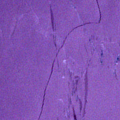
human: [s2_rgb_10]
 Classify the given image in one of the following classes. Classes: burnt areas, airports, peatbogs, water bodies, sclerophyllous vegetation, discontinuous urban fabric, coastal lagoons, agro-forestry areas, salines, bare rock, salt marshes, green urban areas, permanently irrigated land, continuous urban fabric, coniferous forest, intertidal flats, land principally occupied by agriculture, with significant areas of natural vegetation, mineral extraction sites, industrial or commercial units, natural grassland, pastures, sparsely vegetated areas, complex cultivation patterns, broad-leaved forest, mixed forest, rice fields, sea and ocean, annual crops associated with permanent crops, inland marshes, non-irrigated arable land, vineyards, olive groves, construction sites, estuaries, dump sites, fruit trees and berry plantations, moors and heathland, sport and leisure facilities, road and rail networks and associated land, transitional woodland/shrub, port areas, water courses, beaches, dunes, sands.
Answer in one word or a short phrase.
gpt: sea and ocean